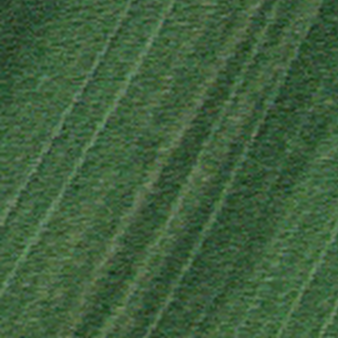
Label: other